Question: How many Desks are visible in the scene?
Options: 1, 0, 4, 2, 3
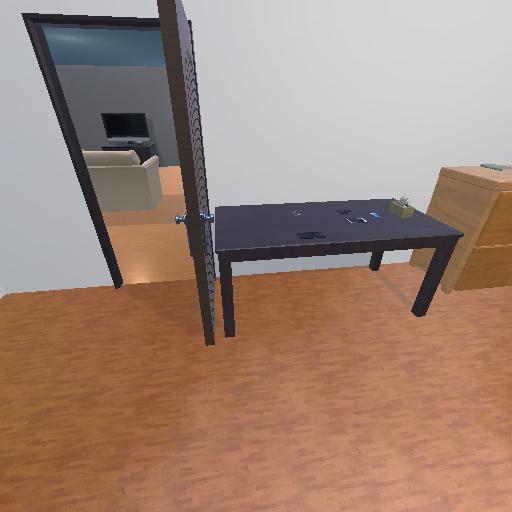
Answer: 1